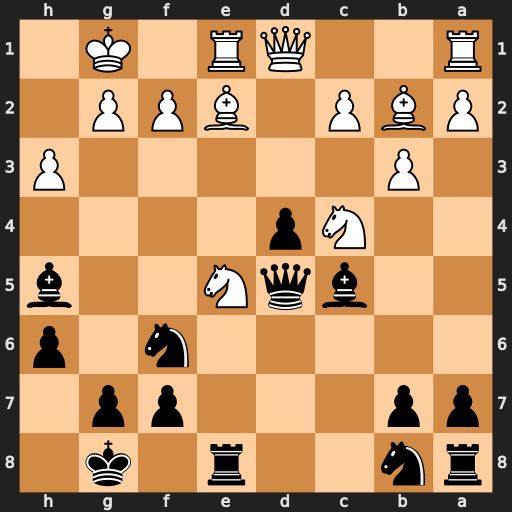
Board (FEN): rn2r1k1/pp3pp1/5n1p/2bqN2b/2Np4/1P5P/PBP1BPP1/R2QR1K1
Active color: b
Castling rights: -
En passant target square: -
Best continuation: Bxe2 Rxe2 b5 Ng4 Rxe2